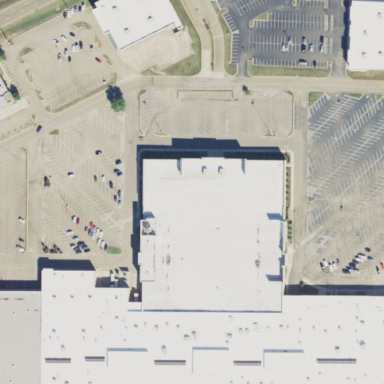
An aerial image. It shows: Retail building in mall.